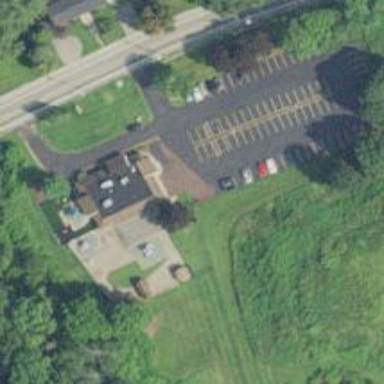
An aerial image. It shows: Kindergarten.